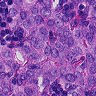
Metastatic tissue present: yes